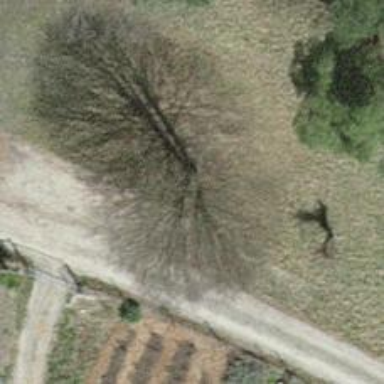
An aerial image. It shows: Beautiful tree in nature.